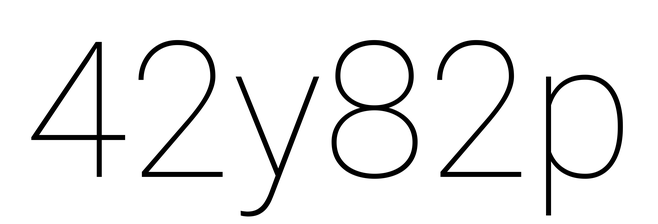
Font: Roboto_Thin